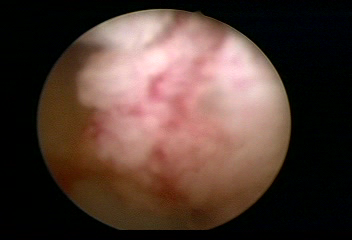
Modality: WLC
Class: Malignant
Subclass: LowGradePapillary
Lesion: L1
Stage: Ta
Morphology: Papillary
Bladder cancer association: Yes
Annotated structures: Tumor